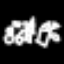
Label: square